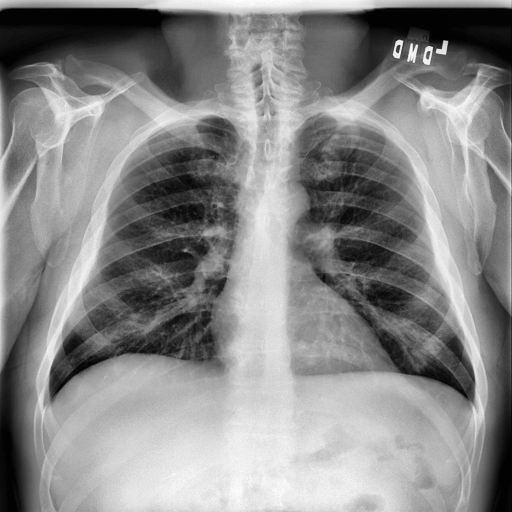
Finding: NORMAL